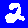
Digit: 2